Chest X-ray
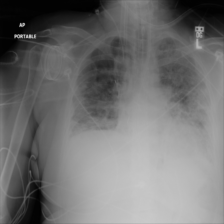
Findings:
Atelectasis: negative
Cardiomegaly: negative
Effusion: negative
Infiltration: negative
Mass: negative
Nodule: negative
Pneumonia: negative
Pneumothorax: negative
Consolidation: negative
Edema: negative
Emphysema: negative
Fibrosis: negative
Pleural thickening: negative
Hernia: negative